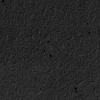
Atmospheric dust classification: not_dusty